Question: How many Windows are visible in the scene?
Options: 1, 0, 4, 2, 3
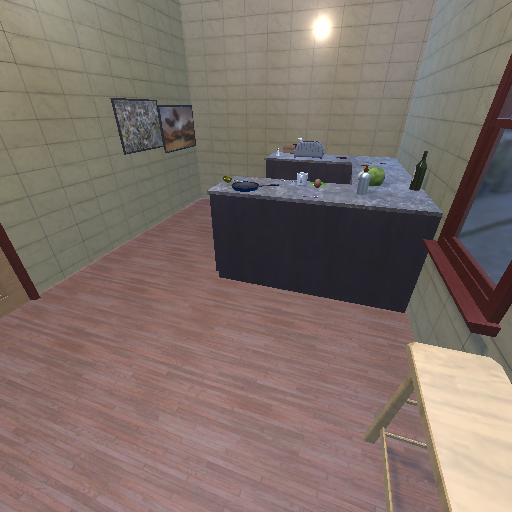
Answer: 1